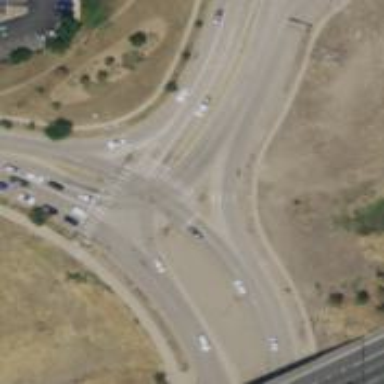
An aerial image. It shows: Secondary link road.